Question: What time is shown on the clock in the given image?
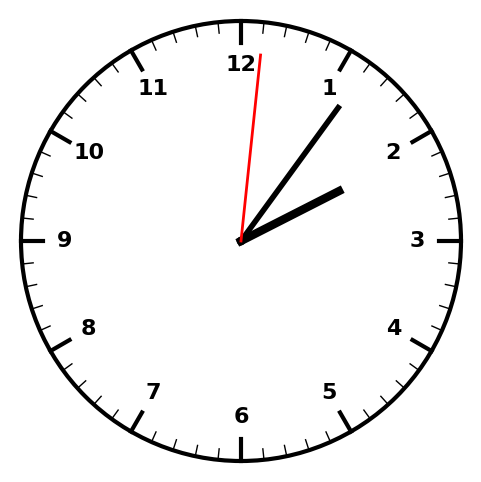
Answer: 02:06:01